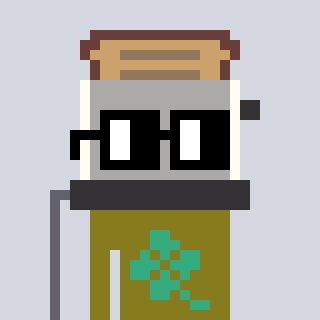
a pixel art character with square black glasses, a toaster-shaped head and a gunk-colored body on a cool background